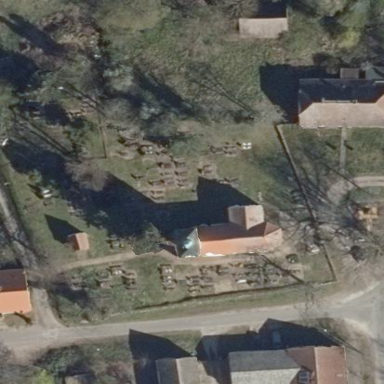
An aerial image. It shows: Grave yard.